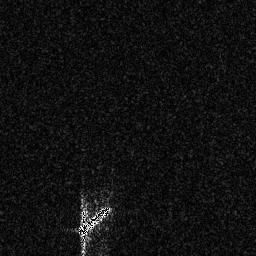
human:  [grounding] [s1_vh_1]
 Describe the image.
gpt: In the satellite image, there is  <ref>1 medium ship </ref> <box>[[29, 79, 42, 92, 0]]</box> located at bottom.